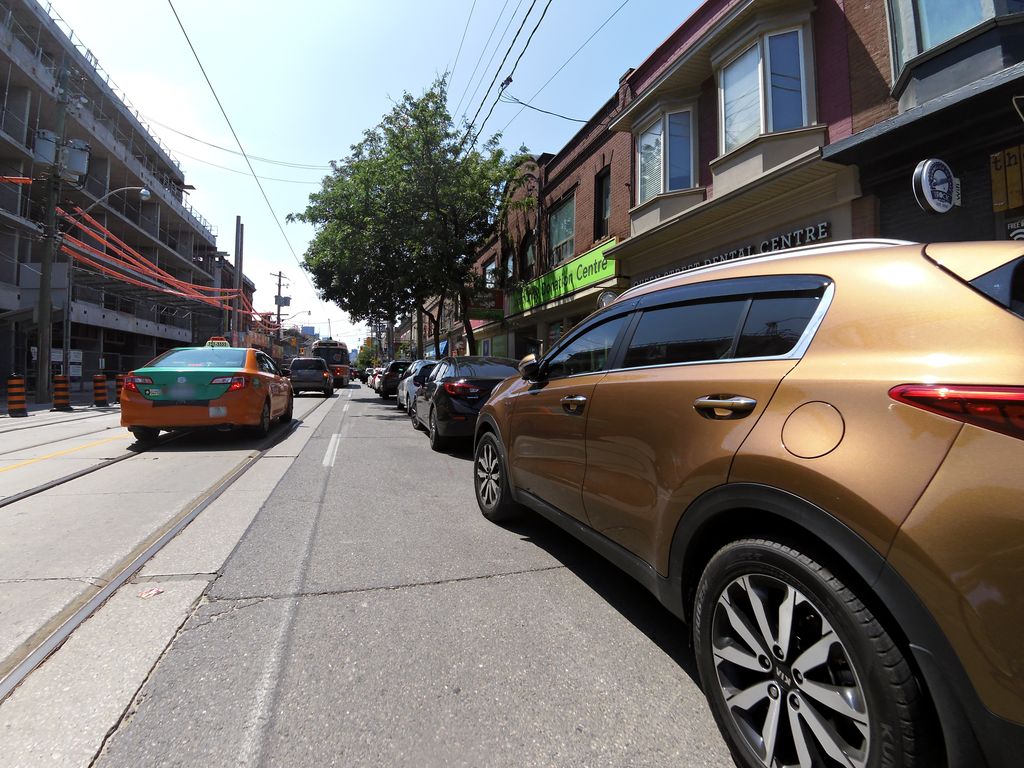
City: toronto